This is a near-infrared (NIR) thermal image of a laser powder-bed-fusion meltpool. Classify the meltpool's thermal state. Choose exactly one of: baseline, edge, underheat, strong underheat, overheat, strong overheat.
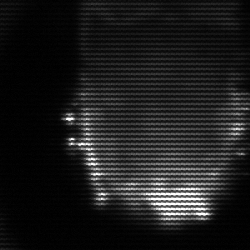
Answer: baseline